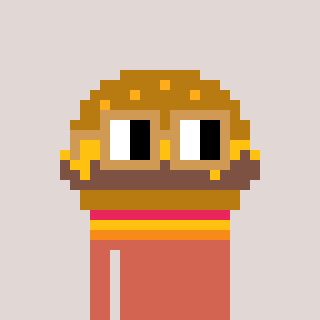
a pixel art character with square brown glasses, a burger-shaped head and a peachy-colored body on a warm background